Question: I had configuration warning in app.config of my wpf application.
my entire app.config:
'''
<?xml version="1.0" encoding="utf-8" ?>
<configuration xmlns="schema URL">
<startup>
<supportedRuntime version="v4.0" sku=".NETFramework,Version=v4.5" />
</startup>
</configuration>
'''
I tried :
<URL>
and
<URL>
and as stated in one of answers, tried to restart VS and start again. No luck

The configuration warning is gone, however the application can't start
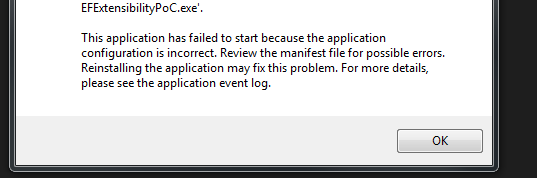
Answer: Use this 'App.config' file :
'''
<?xml version="1.0" encoding="utf-8" ?>
<configuration>
<startup>
<supportedRuntime version="v4.0" sku=".NETFramework,Version=v4.5" />
</startup>
</configuration>
'''